Question: I am using WebDriver in Java.
I want to get all the amount values from the amount field below, so what I am planning to do it to loop throug each table row, and find if the check box is selected, set the amount to a number defined.

Example source code can be found here at:
<URL>
I use the following Java method to find the amount field value:
'''
public void fillInAllAmountForSelectedItems() {
List<WebElement> allItems = driver
.findElements(By
.xpath("//table[@id = 'bulkPaymentForm:itemTable']//tbody[@id = 'bulkPaymentForm:itemTable:tbody_element']//tr[contains(@class, 'handCursor row-border tranItemRow')]"));
System.out.println(allItems.size());
//return 3, expected
waitTimer(2, 1000);
for (WebElement item : allItems) {
System.out.println(item.findElement(By.xpath("//td[4]"))
.getAttribute("Value"));
}
}
'''
Most of the time, the foreach loop will fail because of stale element exception. Which I don't understand because the DOM didn't change.
When it works, the foreach loop does not print anything so it looks like it doesn't locate the element correct.
How can I do to fix it, and what do I need to do to fulfill the purpose of this function to fill in amount value for all the checked items?
Thanks very much in advance.
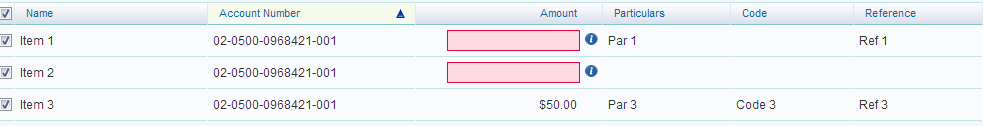
Answer: Handling 'StaleElementException' is usually a try retry till you succeed story. The DOM might refresh for several reasons causing the element to go stale.
A strategy sometimes used and often effective when working with list of elements is to obtain each item one by one. An excellent solution is posted <URL>, sample code is as below.
You will need to construct the xpath /css selector to refer to the required table cell accordingly. Note that the value is to be retrieved from the amount 'input' field from within the 'td' - If you try to get the text from 'td' it will be blank, like you see now.
'''
//get the number of items that are required
int size = driver.findElements(By.cssSelector("table#mytable>tbody>tr>td[4]/input")).size();
//now work with each one individually, rather than with a list
for(int i = 1; i <= size; i++) {
String locator = String.format("table#mytable>tbody>tr[%d]>td[4]/input", i);
WebElement inputField = driver.findElement(By.cssSelector(locator));
//get or set the value of the input element
System.out.println(inputField.getAttribute("value"));
}
'''